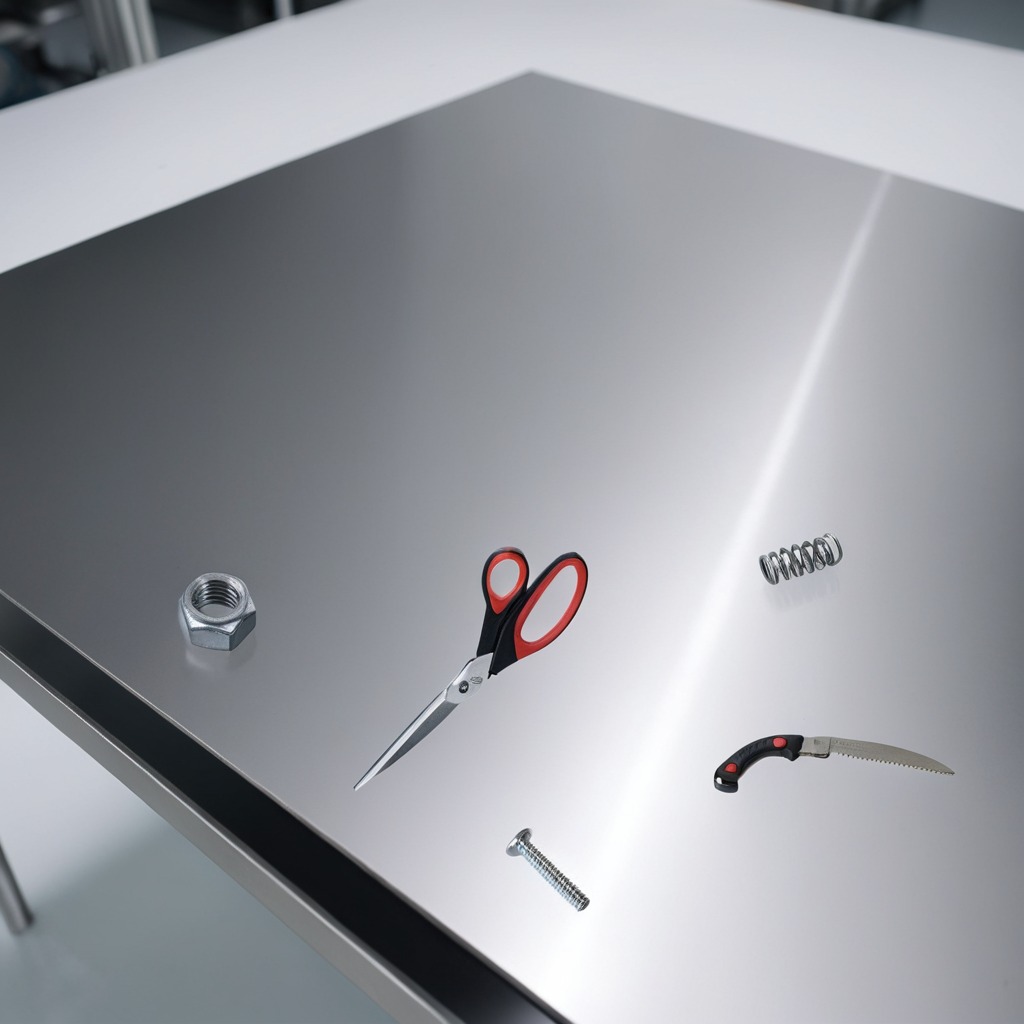
A machine screw, a coiled metal spring, a metal saw, a metal nut, and a pair of scissors are lying on the stainless steel table.